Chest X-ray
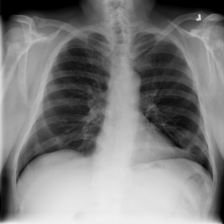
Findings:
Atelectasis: negative
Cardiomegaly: negative
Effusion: negative
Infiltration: negative
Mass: negative
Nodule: negative
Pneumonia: negative
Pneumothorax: negative
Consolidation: negative
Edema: negative
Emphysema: negative
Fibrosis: negative
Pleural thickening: negative
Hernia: negative